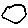
Label: circle